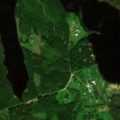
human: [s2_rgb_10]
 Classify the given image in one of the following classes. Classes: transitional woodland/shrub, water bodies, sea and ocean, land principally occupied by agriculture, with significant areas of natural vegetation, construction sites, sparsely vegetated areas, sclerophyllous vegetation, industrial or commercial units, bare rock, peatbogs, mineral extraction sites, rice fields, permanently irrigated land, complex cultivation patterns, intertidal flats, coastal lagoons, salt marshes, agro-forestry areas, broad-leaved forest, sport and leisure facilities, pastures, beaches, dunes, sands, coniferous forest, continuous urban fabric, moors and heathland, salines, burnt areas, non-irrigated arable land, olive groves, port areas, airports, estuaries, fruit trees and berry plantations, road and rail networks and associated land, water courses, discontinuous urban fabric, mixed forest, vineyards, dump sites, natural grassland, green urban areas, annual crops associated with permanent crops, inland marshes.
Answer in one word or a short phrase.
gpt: land principally occupied by agriculture, with significant areas of natural vegetation, broad-leaved forest, coniferous forest, mixed forest, water bodies